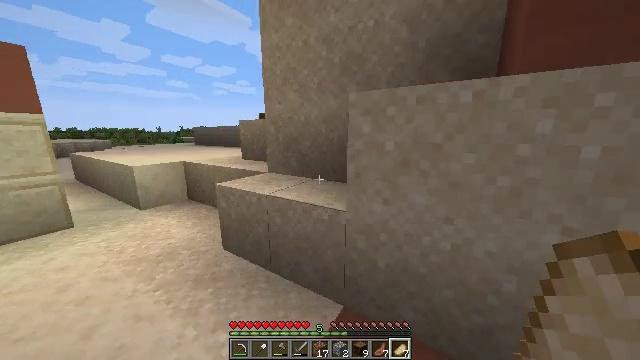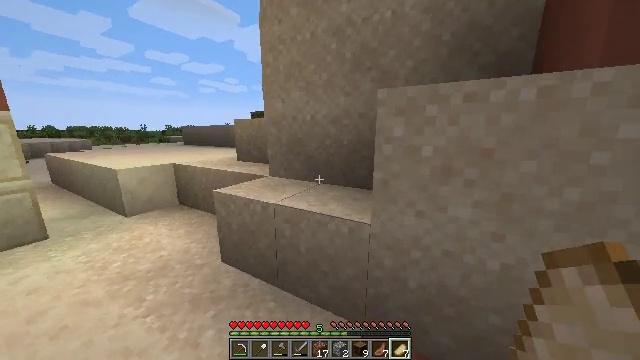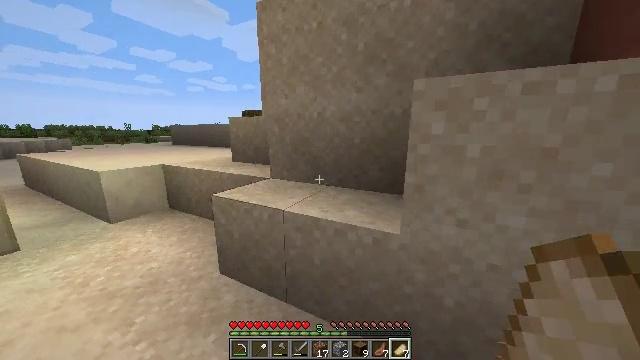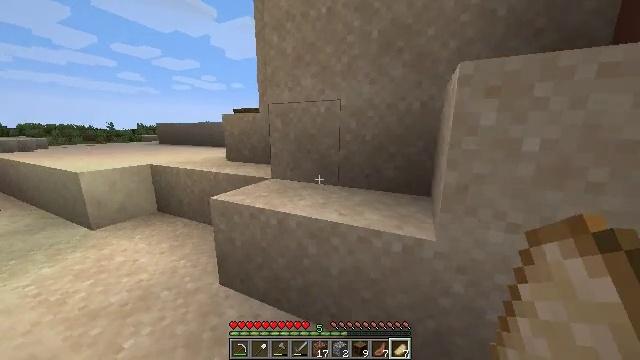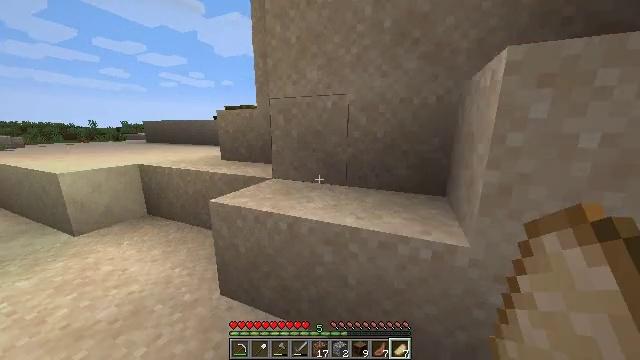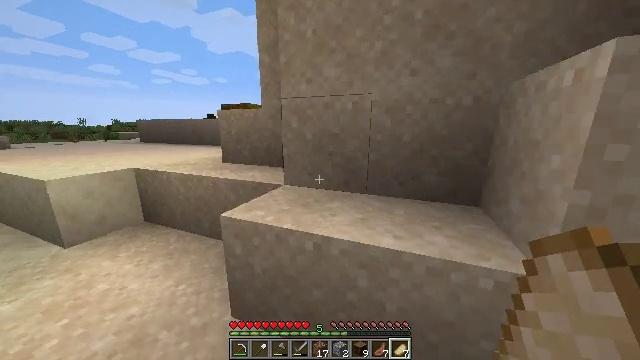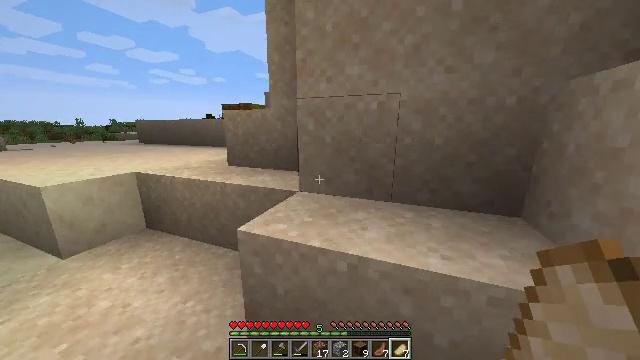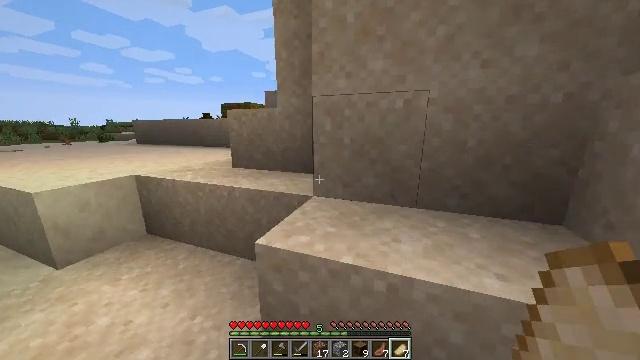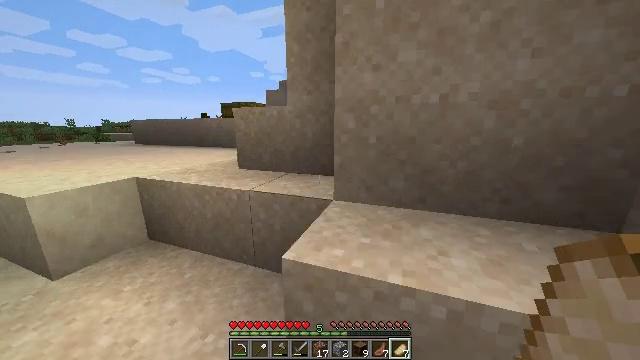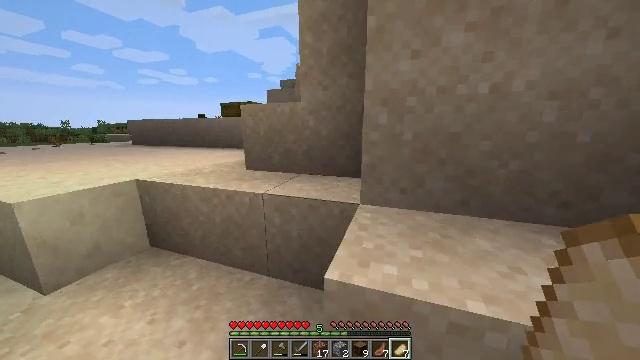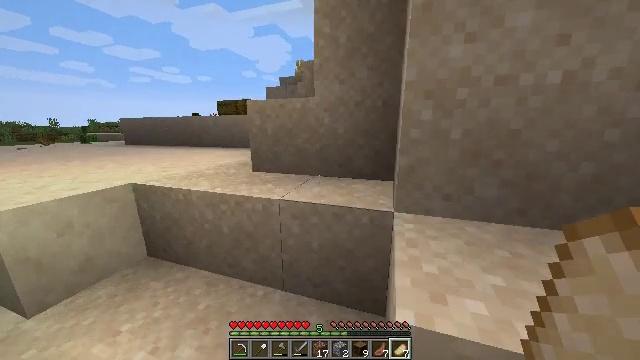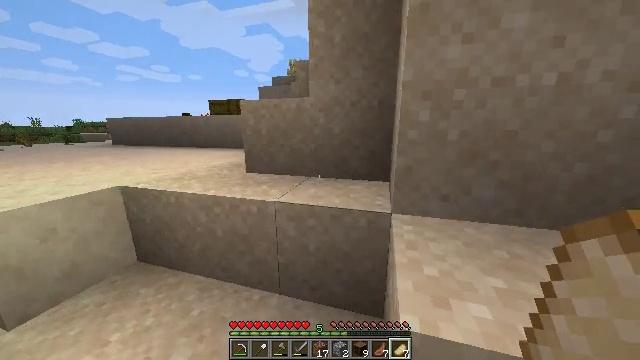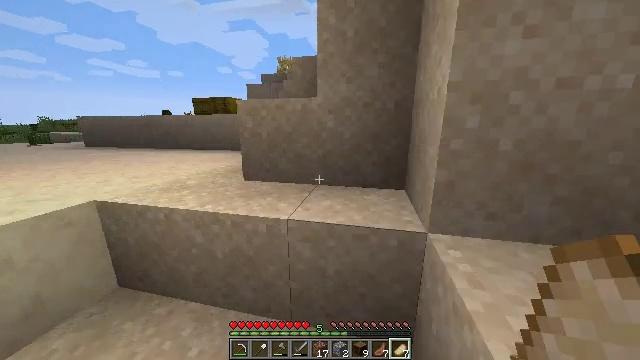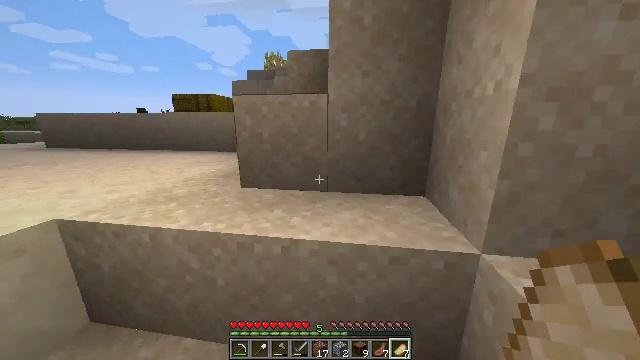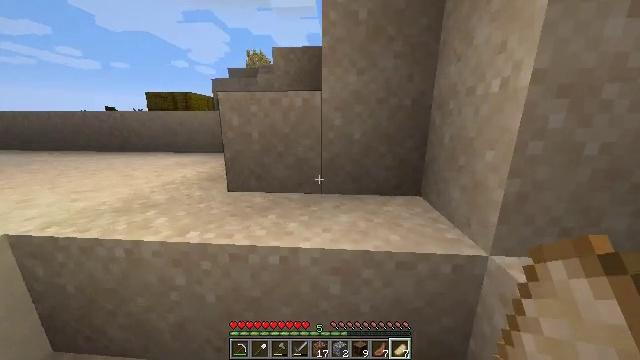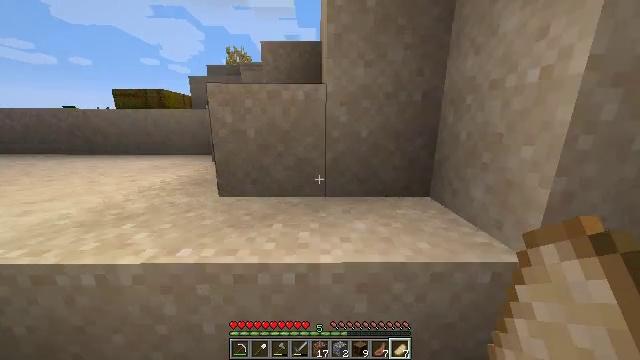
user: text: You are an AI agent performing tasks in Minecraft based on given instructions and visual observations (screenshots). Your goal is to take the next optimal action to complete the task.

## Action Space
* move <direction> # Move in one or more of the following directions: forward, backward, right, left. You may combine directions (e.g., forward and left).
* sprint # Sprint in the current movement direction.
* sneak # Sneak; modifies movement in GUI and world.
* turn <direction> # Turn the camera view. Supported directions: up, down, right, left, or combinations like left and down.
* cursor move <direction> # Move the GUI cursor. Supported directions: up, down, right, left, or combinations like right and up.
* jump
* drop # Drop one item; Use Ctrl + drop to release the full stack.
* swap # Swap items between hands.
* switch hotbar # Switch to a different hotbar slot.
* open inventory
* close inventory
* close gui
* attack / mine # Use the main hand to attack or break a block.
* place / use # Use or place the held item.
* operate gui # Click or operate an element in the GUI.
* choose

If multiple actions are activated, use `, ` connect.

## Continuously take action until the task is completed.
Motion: motion action
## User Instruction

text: Harvest hay blocks from the village.
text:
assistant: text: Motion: move forward and move left, sprint, turn right
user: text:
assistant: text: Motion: move forward and move left, sprint, turn right
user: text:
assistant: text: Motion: move forward and move left, sprint, turn right
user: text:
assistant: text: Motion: move forward and move left, sprint, turn right
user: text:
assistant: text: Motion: move forward and move left, sprint, turn right
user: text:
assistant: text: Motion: move forward and move left, sprint
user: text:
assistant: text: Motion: move forward and move left, sprint
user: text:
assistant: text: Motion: move forward and move left, sprint
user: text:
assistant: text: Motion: move forward and move left, sprint
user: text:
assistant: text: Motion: move forward and move left, sprint, turn right
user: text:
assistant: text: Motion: move forward and move left, sprint, turn right
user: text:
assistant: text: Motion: move forward and move left, sprint, turn right
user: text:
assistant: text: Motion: move forward and move left, sprint, turn right
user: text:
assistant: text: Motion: move forward and move left, sprint, turn right
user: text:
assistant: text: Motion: move forward and move left, sprint, turn right
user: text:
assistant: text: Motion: move forward and move left, sprint, turn right, jump
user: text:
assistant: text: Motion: move forward and move left, sprint, turn right, jump
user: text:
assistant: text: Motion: move forward and move left, sprint, turn right, jump
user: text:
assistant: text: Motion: move forward and move left, sprint, turn right, jump
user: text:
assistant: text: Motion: move forward and move left, sprint, turn right, jump
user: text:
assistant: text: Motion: move forward and move left, sprint
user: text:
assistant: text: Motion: move forward and move left, sprint
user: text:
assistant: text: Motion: move forward and move left, sprint
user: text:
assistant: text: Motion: move forward and move left, sprint
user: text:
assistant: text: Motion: move forward and move left, sprint
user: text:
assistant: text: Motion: move forward and move left, sprint
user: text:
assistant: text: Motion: move forward and move left, sprint
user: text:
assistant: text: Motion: move forward and move left, sprint
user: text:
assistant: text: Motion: move forward and move left, sprint
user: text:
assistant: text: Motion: move forward and move left, sprint, turn right